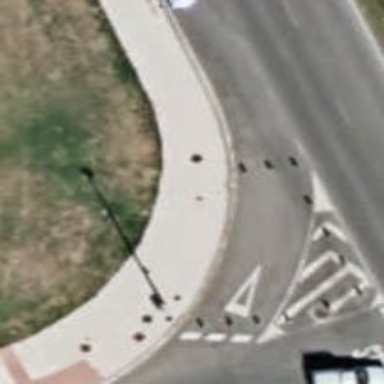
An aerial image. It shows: Sidewalk along the footway.